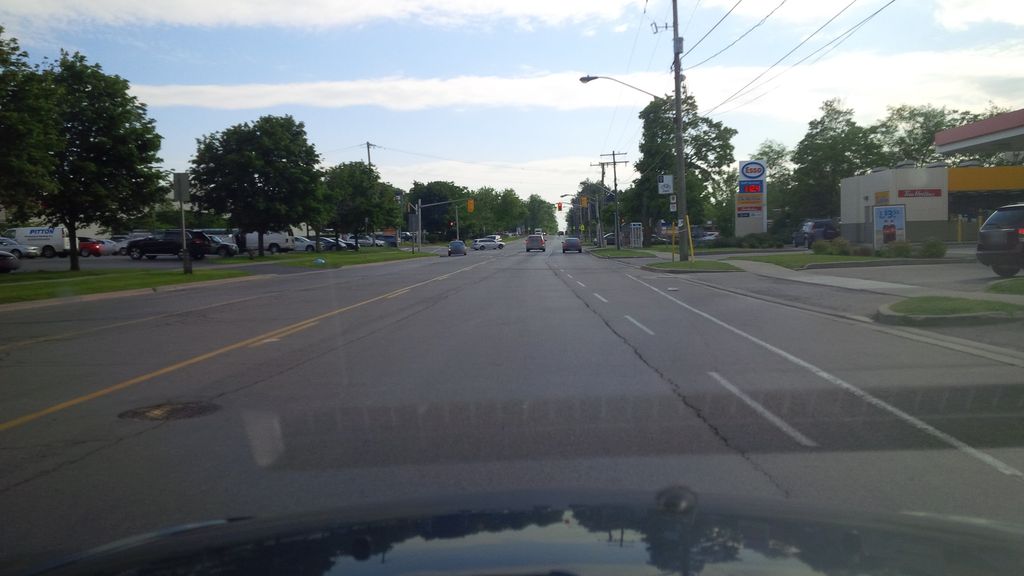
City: hamilton